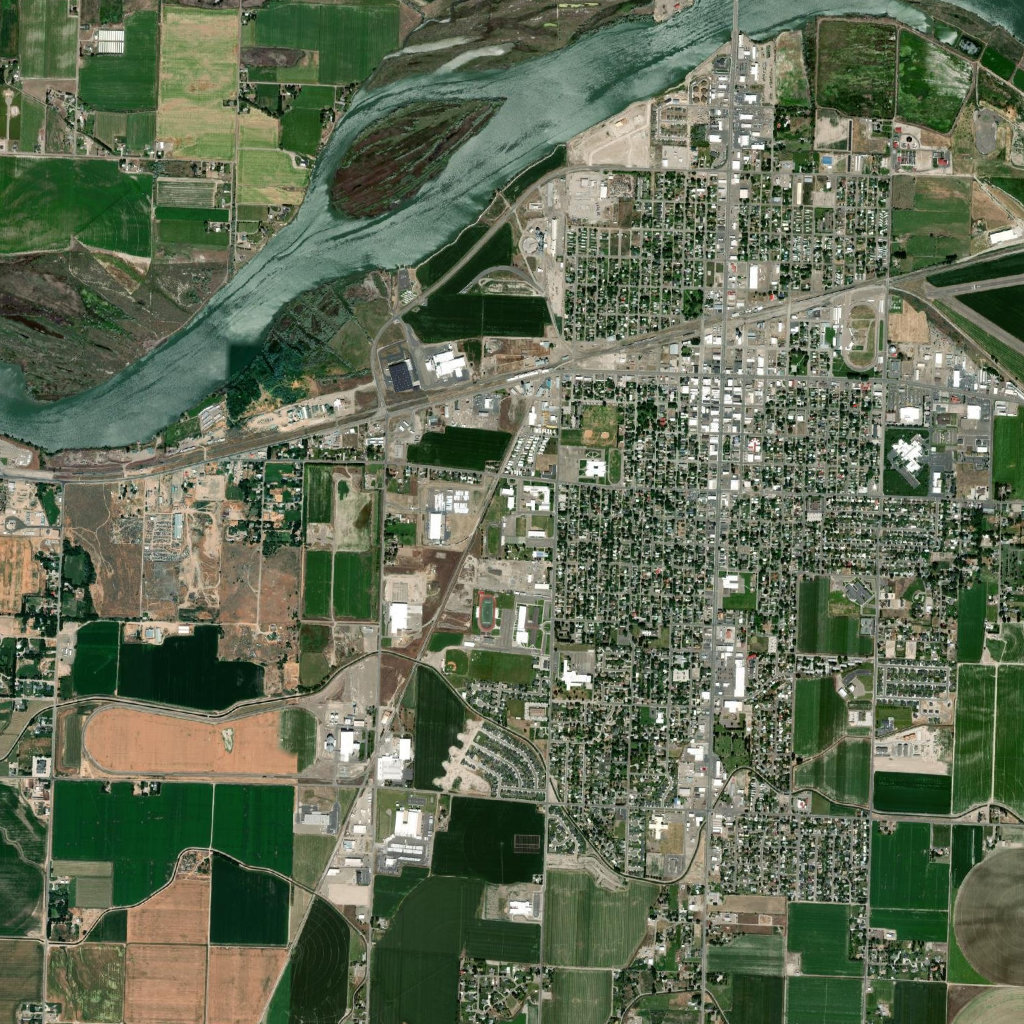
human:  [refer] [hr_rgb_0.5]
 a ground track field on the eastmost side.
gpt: <box>[[82, 29, 85, 36, 0]]</box>

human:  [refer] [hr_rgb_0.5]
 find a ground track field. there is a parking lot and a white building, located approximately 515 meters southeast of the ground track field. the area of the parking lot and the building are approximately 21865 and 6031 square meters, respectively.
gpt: <box>[[82, 29, 85, 36, 0]]</box>